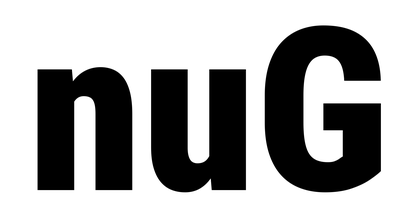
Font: Roboto_Condensed_Black